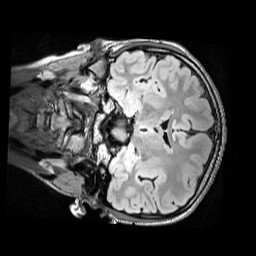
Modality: FLAIR
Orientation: coronal
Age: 12
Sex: male
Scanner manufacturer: siemens
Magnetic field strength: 3 T
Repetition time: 5 s
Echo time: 0.388 s